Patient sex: F
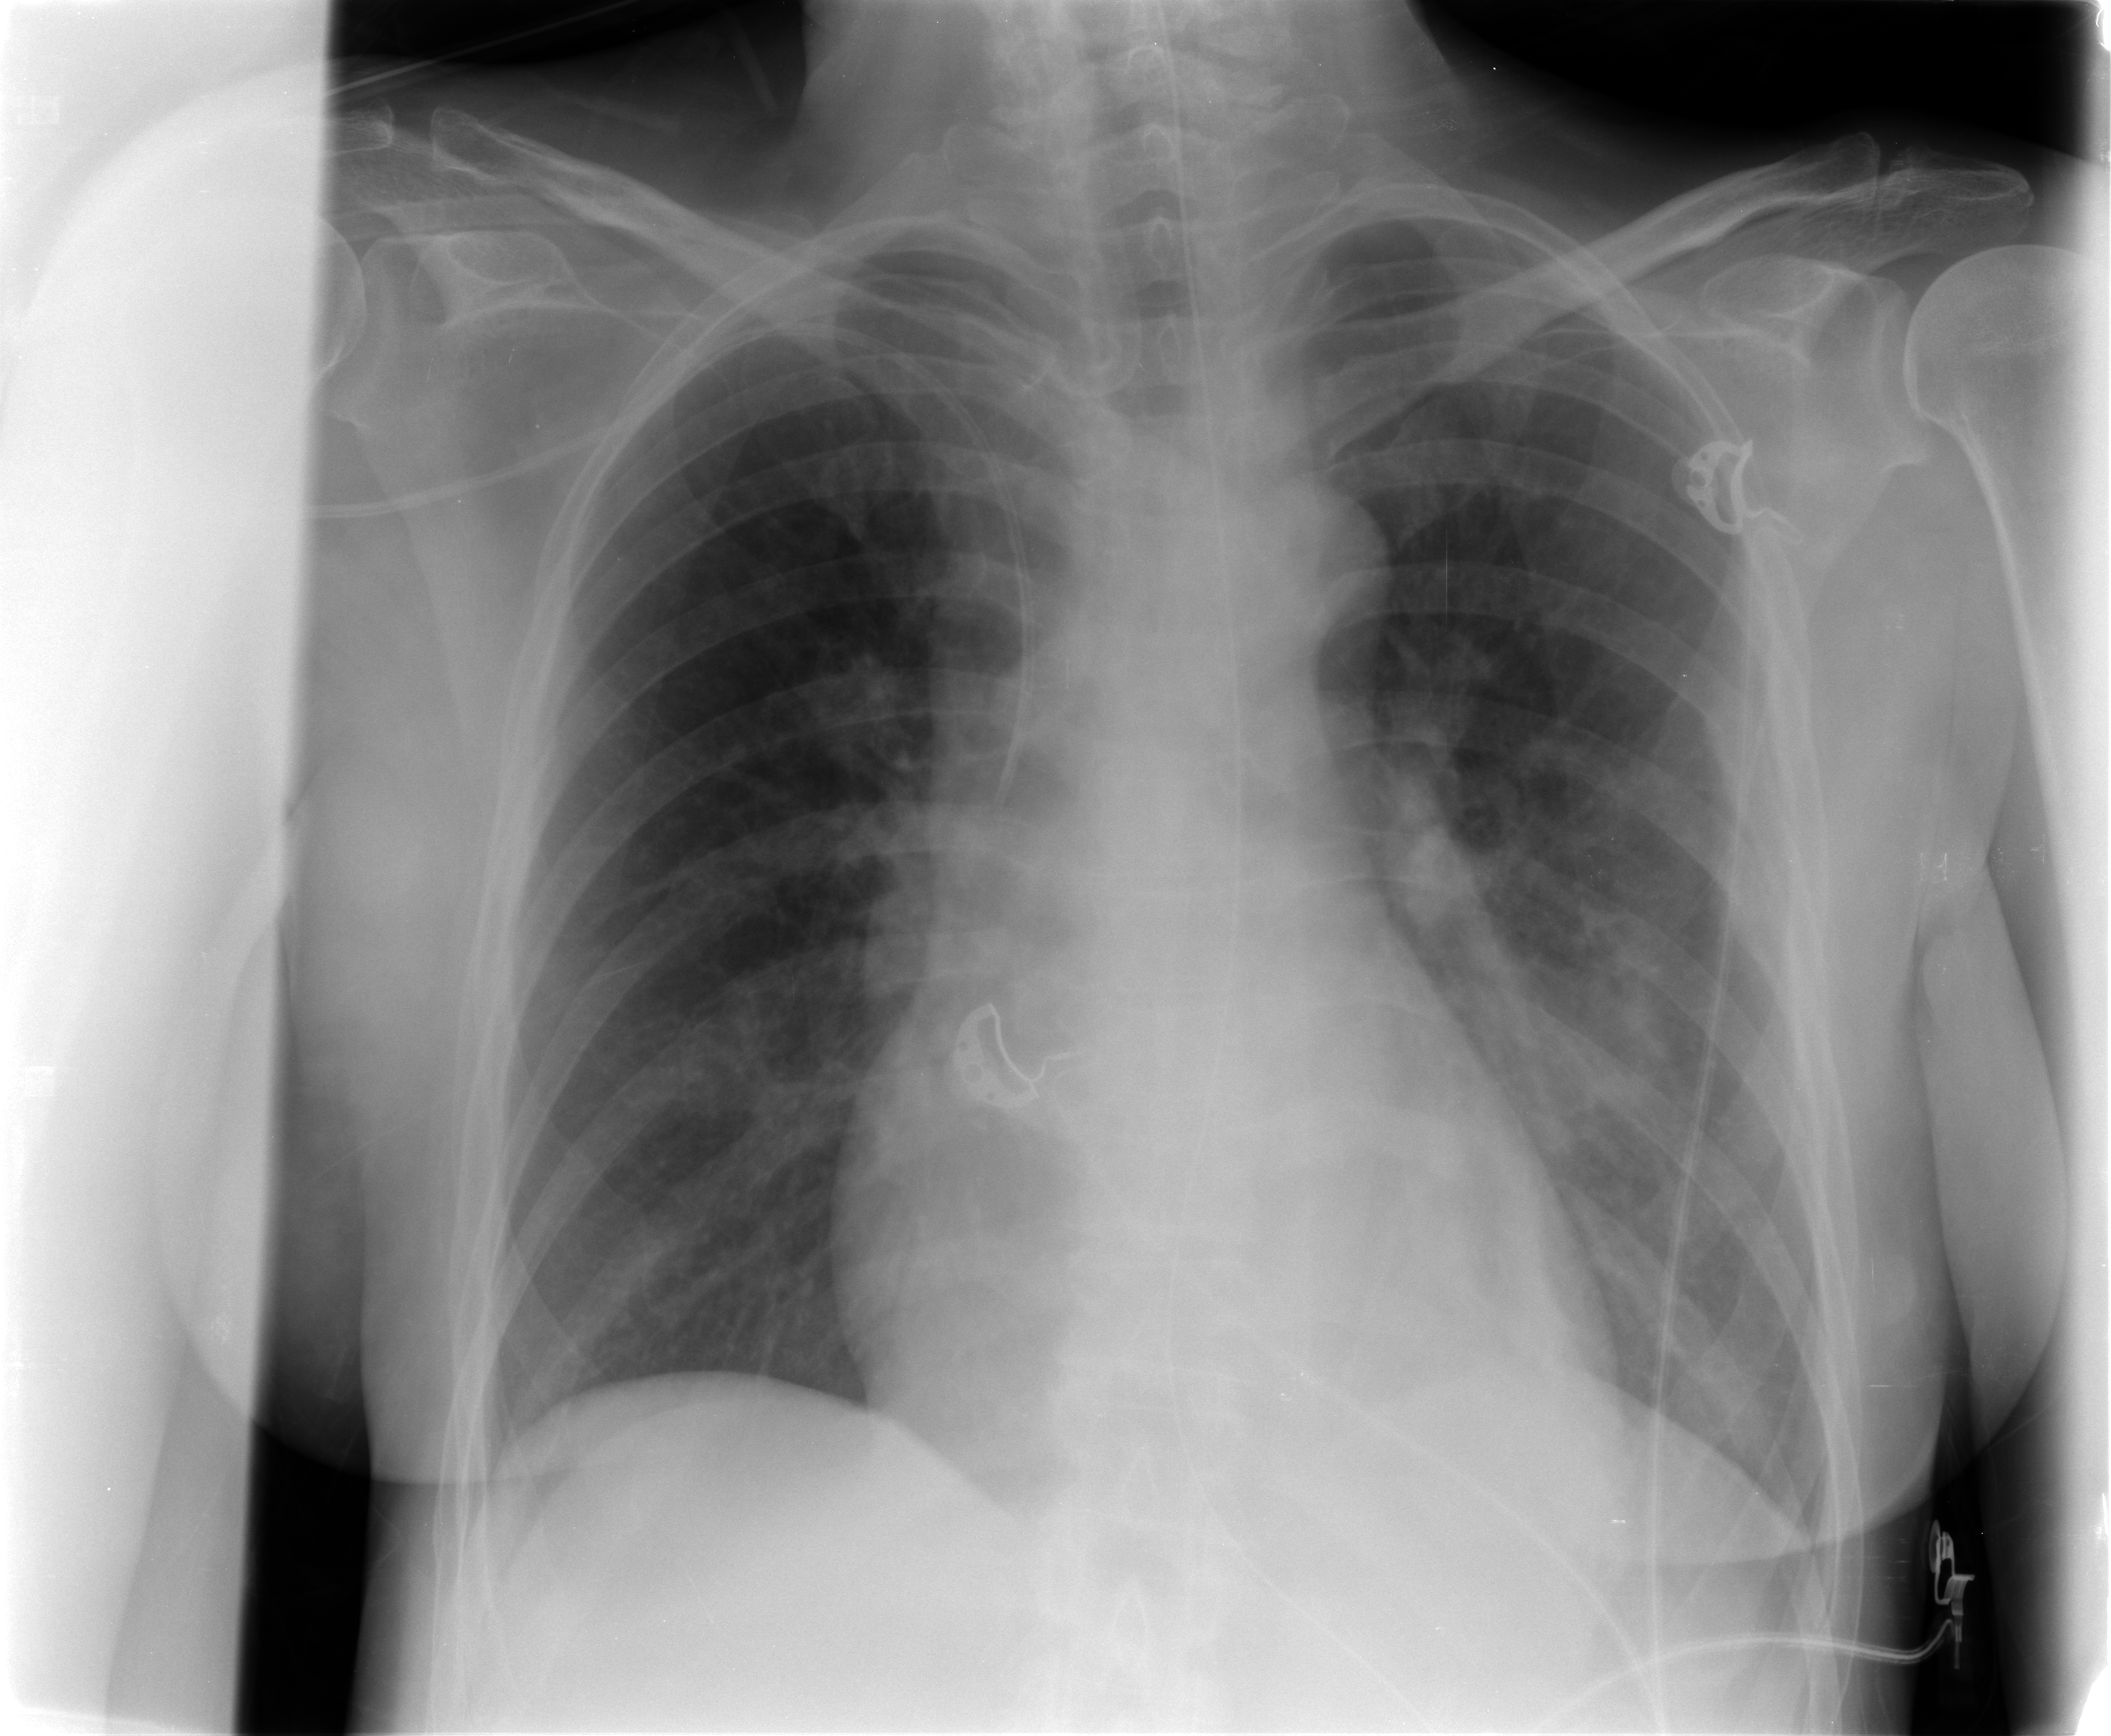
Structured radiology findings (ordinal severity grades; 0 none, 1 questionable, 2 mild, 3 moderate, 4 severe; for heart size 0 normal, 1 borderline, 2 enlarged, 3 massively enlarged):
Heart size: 0
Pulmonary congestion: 0
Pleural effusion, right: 0
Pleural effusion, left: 0
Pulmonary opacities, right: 0
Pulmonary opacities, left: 2
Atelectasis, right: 0
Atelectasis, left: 2